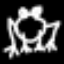
Label: frog